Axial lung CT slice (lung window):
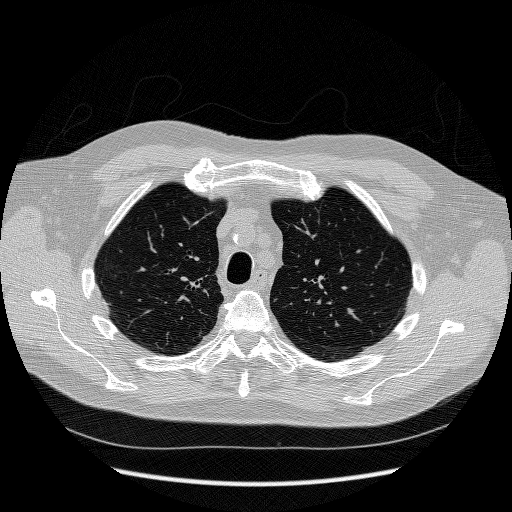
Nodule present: no